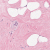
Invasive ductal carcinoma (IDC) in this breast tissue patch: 0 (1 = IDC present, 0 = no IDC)